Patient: sex F, age 72
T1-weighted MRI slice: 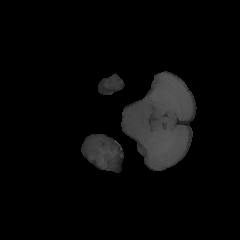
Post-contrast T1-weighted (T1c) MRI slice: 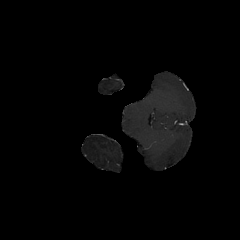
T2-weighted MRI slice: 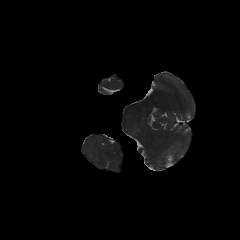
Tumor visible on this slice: yes
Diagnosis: Glioblastoma, IDH-wildtype
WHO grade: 4